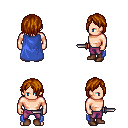
a pixel art fantasy rpg character, male body template, human, light skin, blue cape, magenta pants, brunette bangs hairstyle, brown shoes, dagger, four views (front, back, left, right), 2x2 character sprite sheet, small pixel art, hard edges, no anti-aliasing